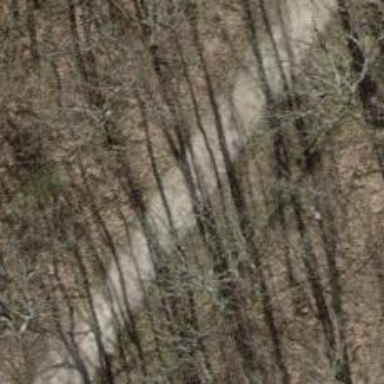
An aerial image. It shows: Compacted track with grade2 level.